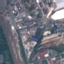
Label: Industrial